Interaction volume radius: 5 \u00c5
Interaction volume height: 15 \u00c5
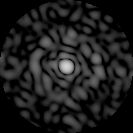
Disorder parameter: 0.8411